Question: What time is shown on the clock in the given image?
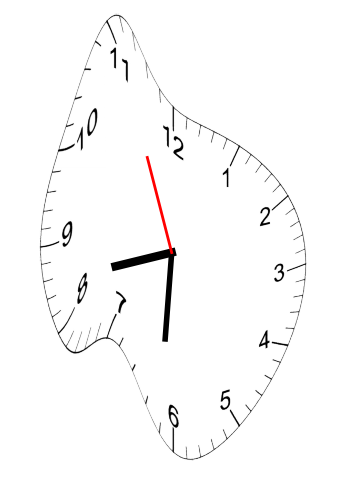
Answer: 08:30:56